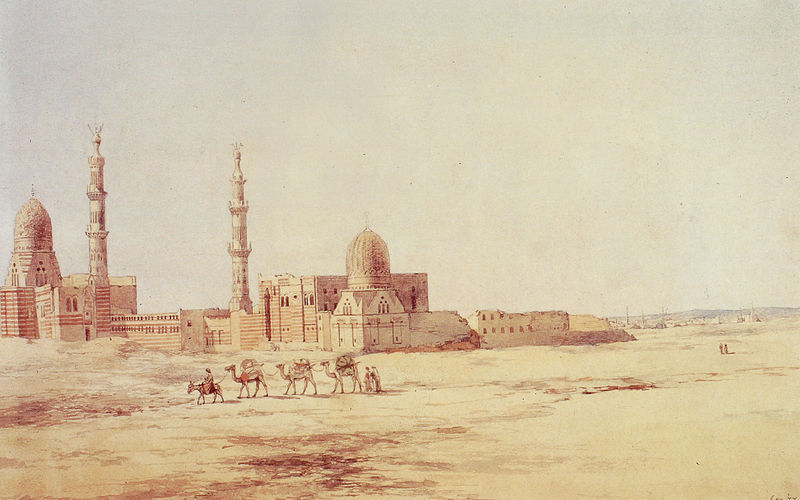
Titel: Die Kalifengräber, Kairo
Künstler: Richard Dadd
Institution: London, Victoria and Albert Museum
Schlagwörter: himmel, aquarell, gelb, menschen, sand, stadt, braun, fenster, grau, hell, männer, zeichnung, personen, esel, heiß, warm, afrika, hitze, wüste, kuppel, karawane, oase, ruine, moschee, orient, orientalisch, türme, mauern, blauer himmel, reise, orientalismus, zweifarbig, sakralbau, minarett, lasten, kamel, minarette, kamele, karavane, zeihen, karawand